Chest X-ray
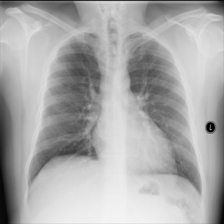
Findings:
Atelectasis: negative
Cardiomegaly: negative
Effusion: negative
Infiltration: negative
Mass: negative
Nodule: negative
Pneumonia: negative
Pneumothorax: negative
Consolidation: negative
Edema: negative
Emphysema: negative
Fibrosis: negative
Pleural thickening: negative
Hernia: negative